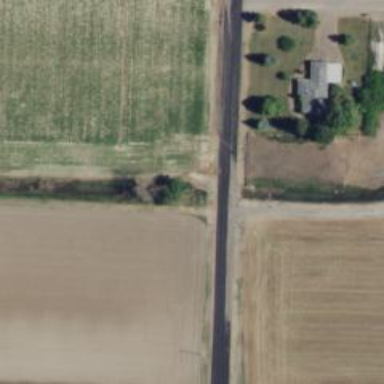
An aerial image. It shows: Tertiary road with asphalt surface.